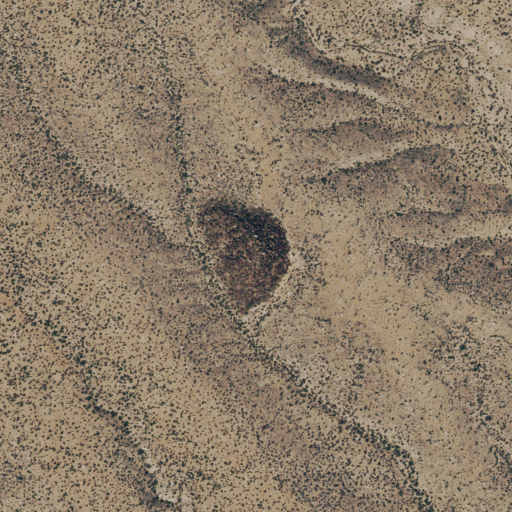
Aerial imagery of mountain in Texas named Black Knob containing only shrub